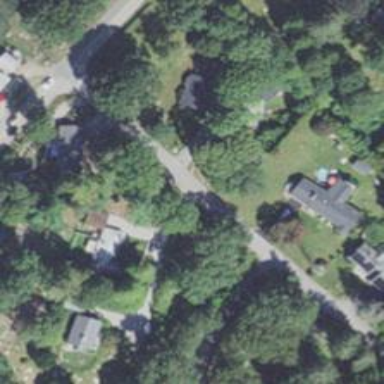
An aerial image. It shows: Residential driveway used as service road.